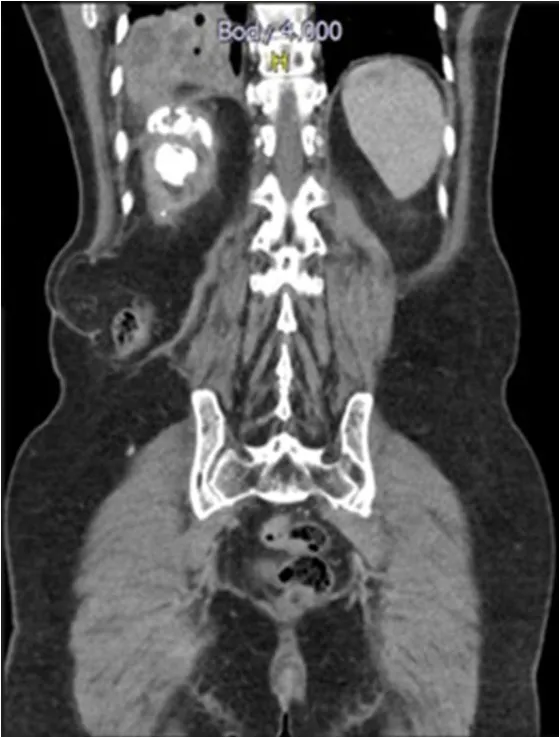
CT scan of the abdomen and pelvis with soft tissue contrast window sagittal view shows a coralliform calculus occupying all the right renal collectors with active fistula between the upper collector and the right basal lung parenchyma.
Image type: radiology (ct)